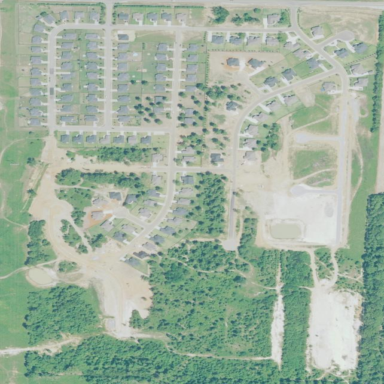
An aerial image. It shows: Residential area within neighborhood.